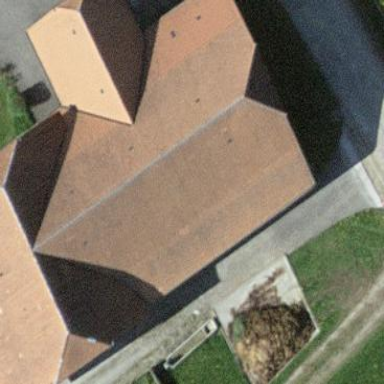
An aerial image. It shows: Farm building.